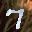
Label: 7